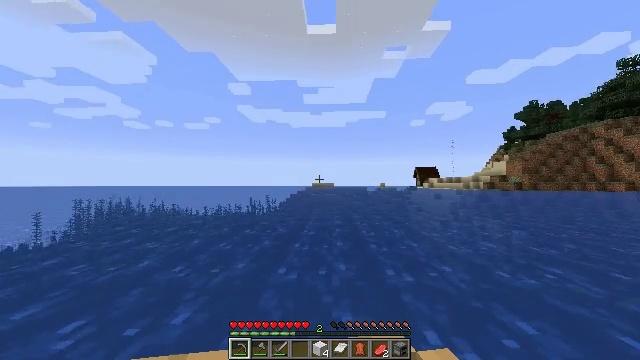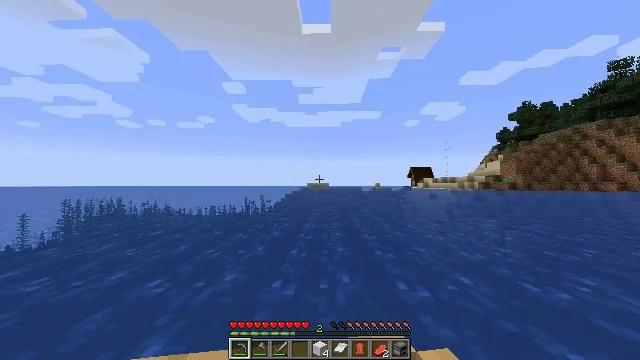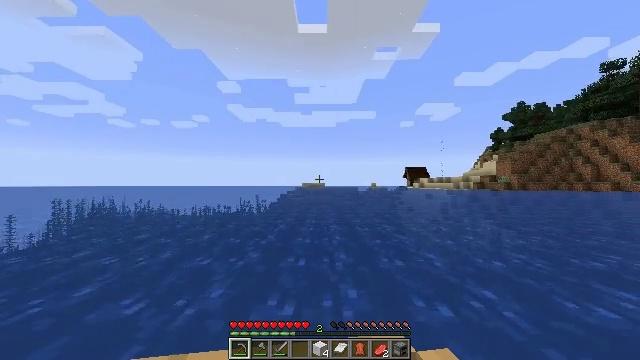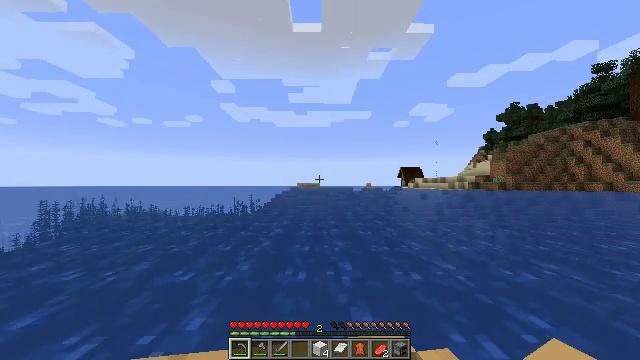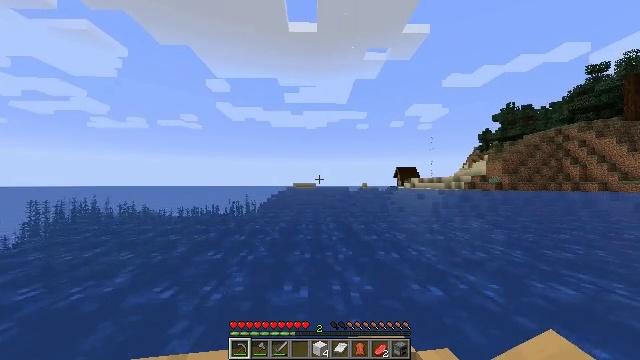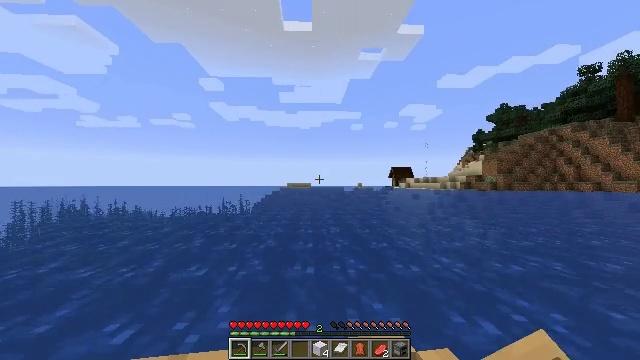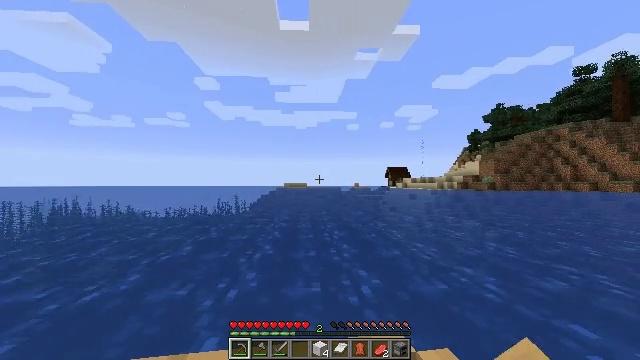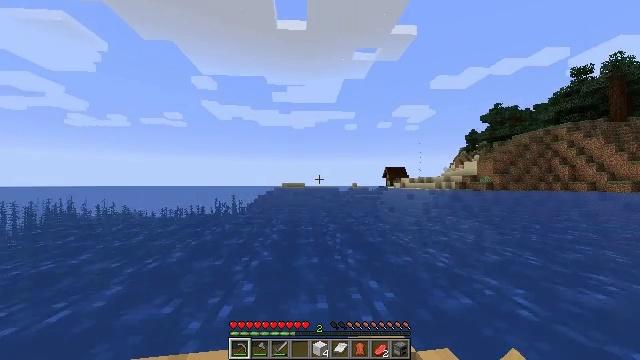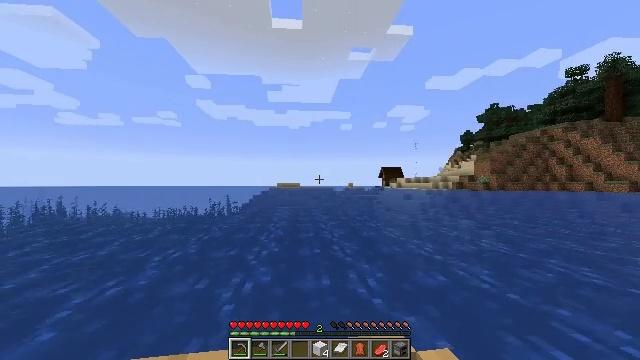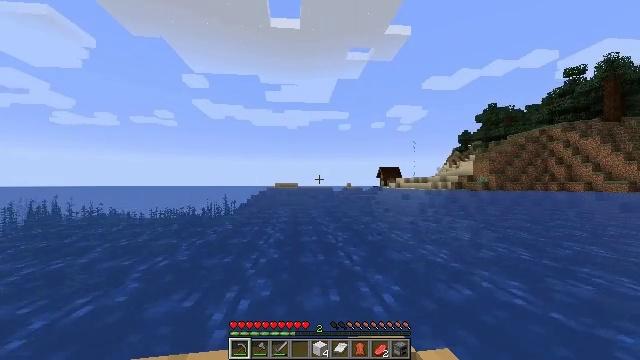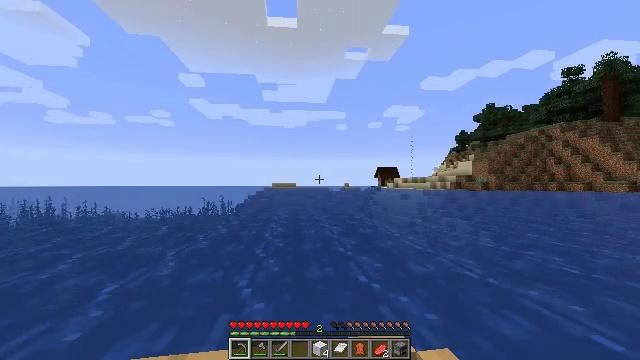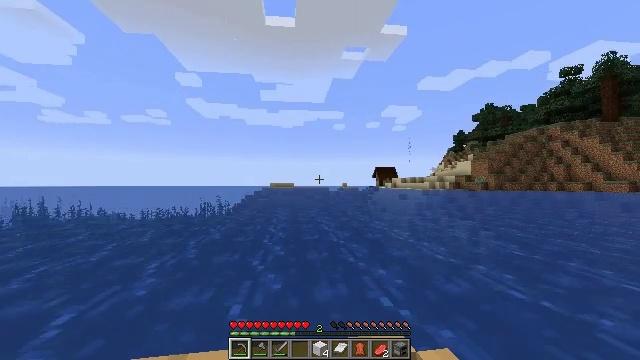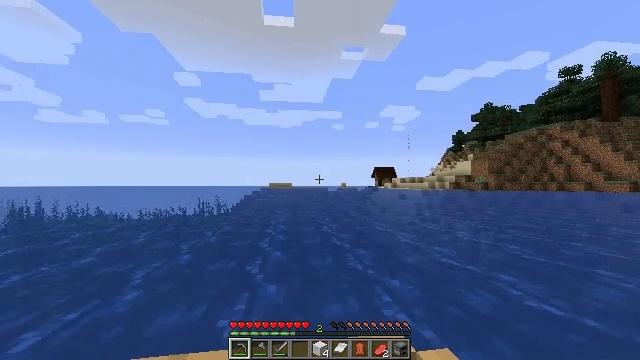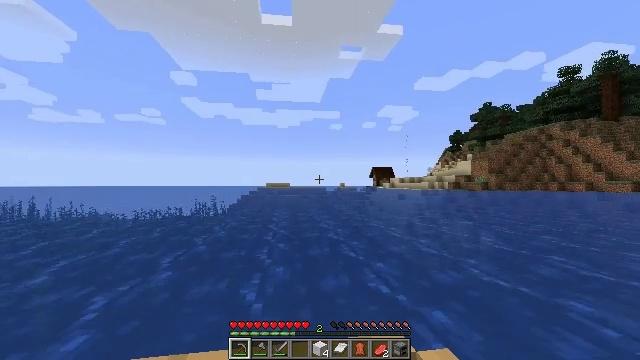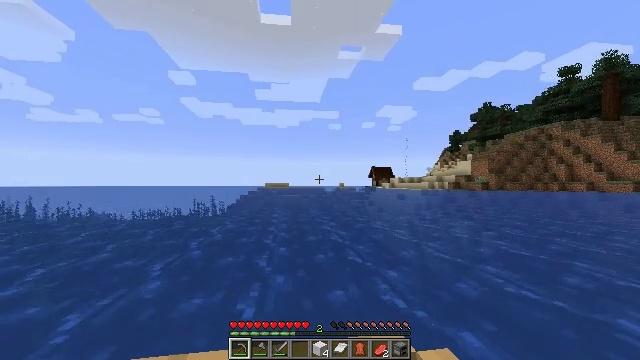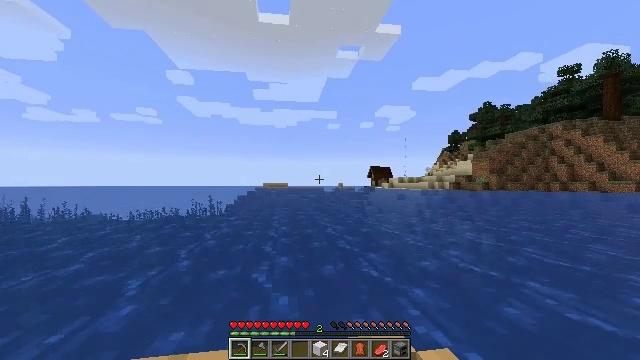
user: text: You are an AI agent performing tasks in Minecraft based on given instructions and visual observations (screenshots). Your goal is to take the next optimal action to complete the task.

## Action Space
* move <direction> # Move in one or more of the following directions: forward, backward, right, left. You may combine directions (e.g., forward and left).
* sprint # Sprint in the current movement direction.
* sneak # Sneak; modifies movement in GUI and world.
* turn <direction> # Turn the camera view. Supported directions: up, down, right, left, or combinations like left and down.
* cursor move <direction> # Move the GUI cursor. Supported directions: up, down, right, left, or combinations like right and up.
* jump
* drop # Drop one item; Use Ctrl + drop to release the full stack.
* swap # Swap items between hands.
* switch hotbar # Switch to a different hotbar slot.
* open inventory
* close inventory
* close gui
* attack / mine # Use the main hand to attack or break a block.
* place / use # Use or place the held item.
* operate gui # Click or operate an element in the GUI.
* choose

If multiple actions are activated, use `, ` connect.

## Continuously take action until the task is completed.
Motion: motion action
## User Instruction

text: Retrieve the blue bed from the ground.
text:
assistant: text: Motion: move forward
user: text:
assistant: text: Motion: move forward
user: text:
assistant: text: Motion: move forward
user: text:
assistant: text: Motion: move forward
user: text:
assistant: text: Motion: move forward
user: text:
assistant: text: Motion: move forward
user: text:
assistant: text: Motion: move forward
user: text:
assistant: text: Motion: move forward
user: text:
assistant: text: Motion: move forward
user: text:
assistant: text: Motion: move forward
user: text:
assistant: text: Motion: move forward
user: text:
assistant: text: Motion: move forward
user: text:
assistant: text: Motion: move forward
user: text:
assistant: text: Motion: move forward
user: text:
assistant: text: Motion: move forward
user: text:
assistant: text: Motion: move forward
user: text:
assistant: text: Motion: move forward
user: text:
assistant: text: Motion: move forward
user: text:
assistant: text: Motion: move forward
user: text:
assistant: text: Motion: move forward
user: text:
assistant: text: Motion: move forward
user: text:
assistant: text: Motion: move forward
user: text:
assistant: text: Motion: move forward
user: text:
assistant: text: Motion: move forward
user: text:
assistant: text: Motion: move forward
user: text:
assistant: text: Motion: move forward
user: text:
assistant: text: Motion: move forward
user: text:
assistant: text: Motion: move forward
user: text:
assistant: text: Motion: move forward
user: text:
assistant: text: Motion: move forward